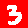
Digit: 3